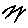
Label: zigzag